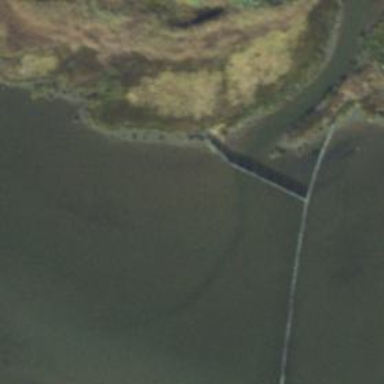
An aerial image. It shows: Breakwater structure.